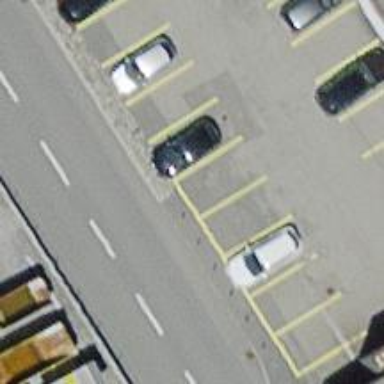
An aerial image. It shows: Charging station.